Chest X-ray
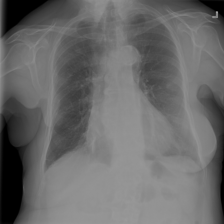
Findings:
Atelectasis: positive
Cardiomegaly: negative
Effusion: negative
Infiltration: negative
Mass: negative
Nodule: positive
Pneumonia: negative
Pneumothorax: negative
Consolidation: negative
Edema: negative
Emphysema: negative
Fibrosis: negative
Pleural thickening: positive
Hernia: negative